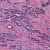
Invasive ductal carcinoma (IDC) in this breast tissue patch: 1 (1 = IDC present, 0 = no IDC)